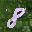
Label: 8